Aerial crown-view tile of a tropical tree (Barro Colorado Island, Panama), acquired 20250616:
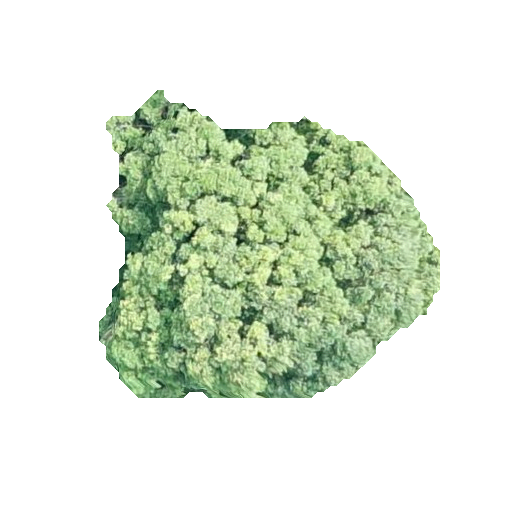
Species: Aspidosperma desmanthum
GBIF accepted scientific name: Aspidosperma desmanthum
Crown area: 113.415 m²